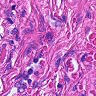
Metastatic tissue present: no